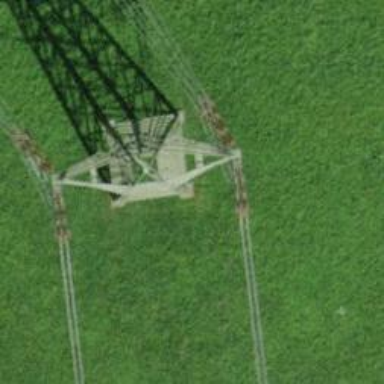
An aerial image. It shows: Power line in the image.